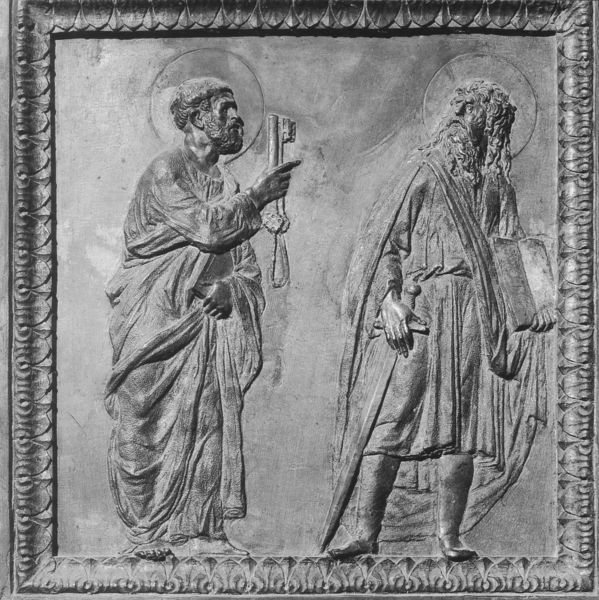
Titel: Aposteltür
Künstler: Donatello
Standort: Florenz, S. Lorenzo (EU - I - Toskana)
Schlagwörter: hand, mann, umhang, kleid, männer, schwarz, tür, blick, bart, bärte, falten, rahmen, stein, vollbart, gewand, haare, gewänder, relief, tafel, bronze, faltenwurf, barfuss, buch, schwert, heiligenschein, toga, romanik, florenz, heilige, schlüssel, heilig, petrus, quadrat, kassette, heiligenscheine, apostel